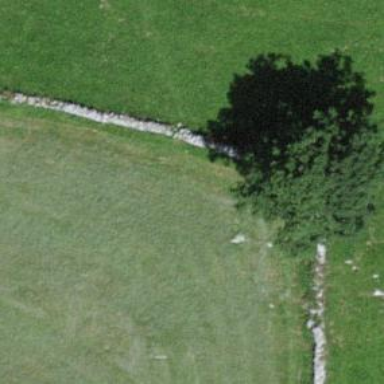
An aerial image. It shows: Wall barrier.